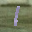
Label: 1